Field crop: maize
Growth stage: 2
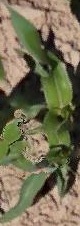
Species: maize